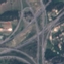
Land use / land cover: Highway